Interaction volume radius: 10 \u00c5
Interaction volume height: 20 \u00c5
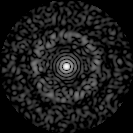
Disorder parameter: 0.8338